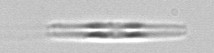
Label: pennate